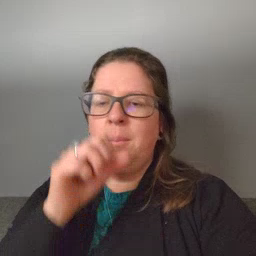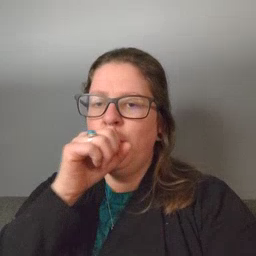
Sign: balloon